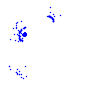
Particle: pion